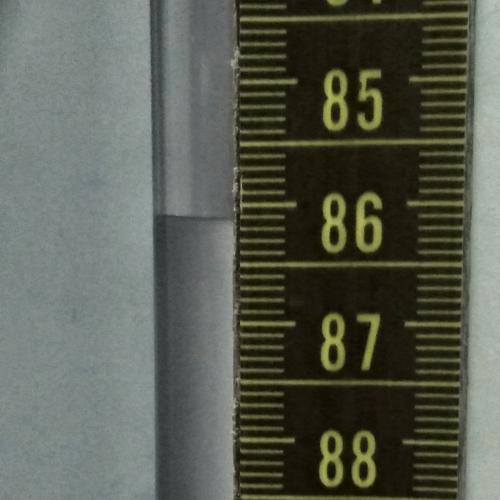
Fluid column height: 86.1 cm